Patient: sex M, age 70
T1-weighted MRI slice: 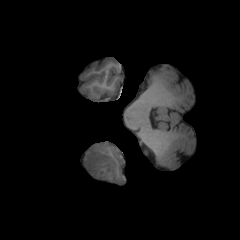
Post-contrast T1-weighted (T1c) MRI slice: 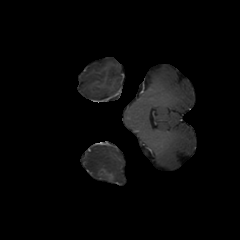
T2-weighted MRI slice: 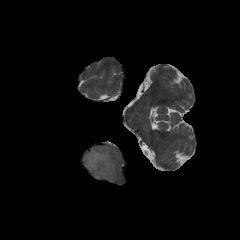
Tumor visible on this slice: yes
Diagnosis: Glioblastoma, IDH-wildtype
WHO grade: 4